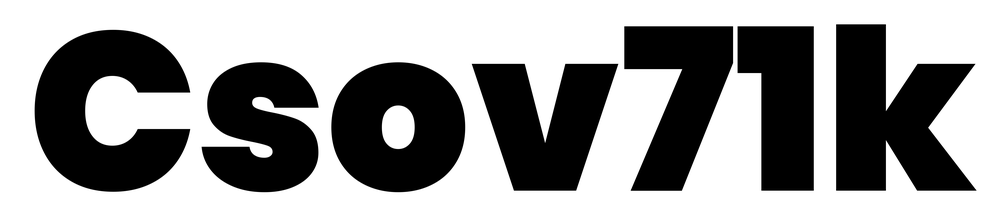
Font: Poppins-Black